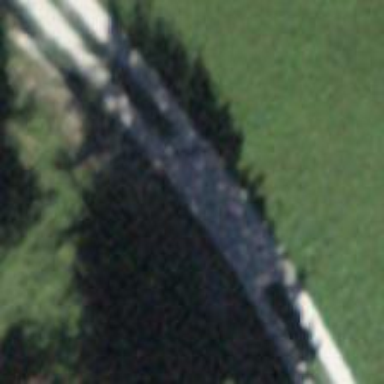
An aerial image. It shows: Gravel path.